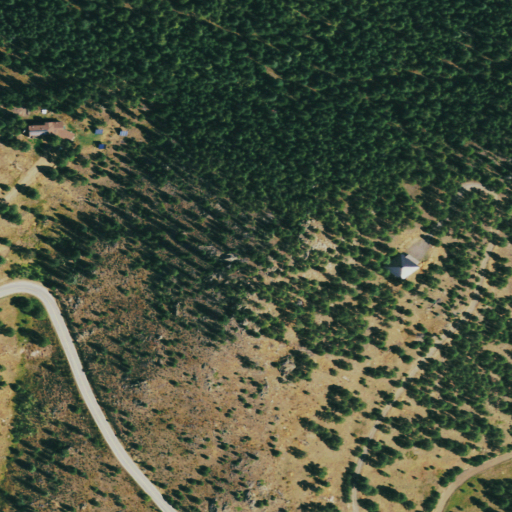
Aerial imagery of mountain in Colorado named Belcher Hill containing evergreen forest, shrub, grassland, and open development